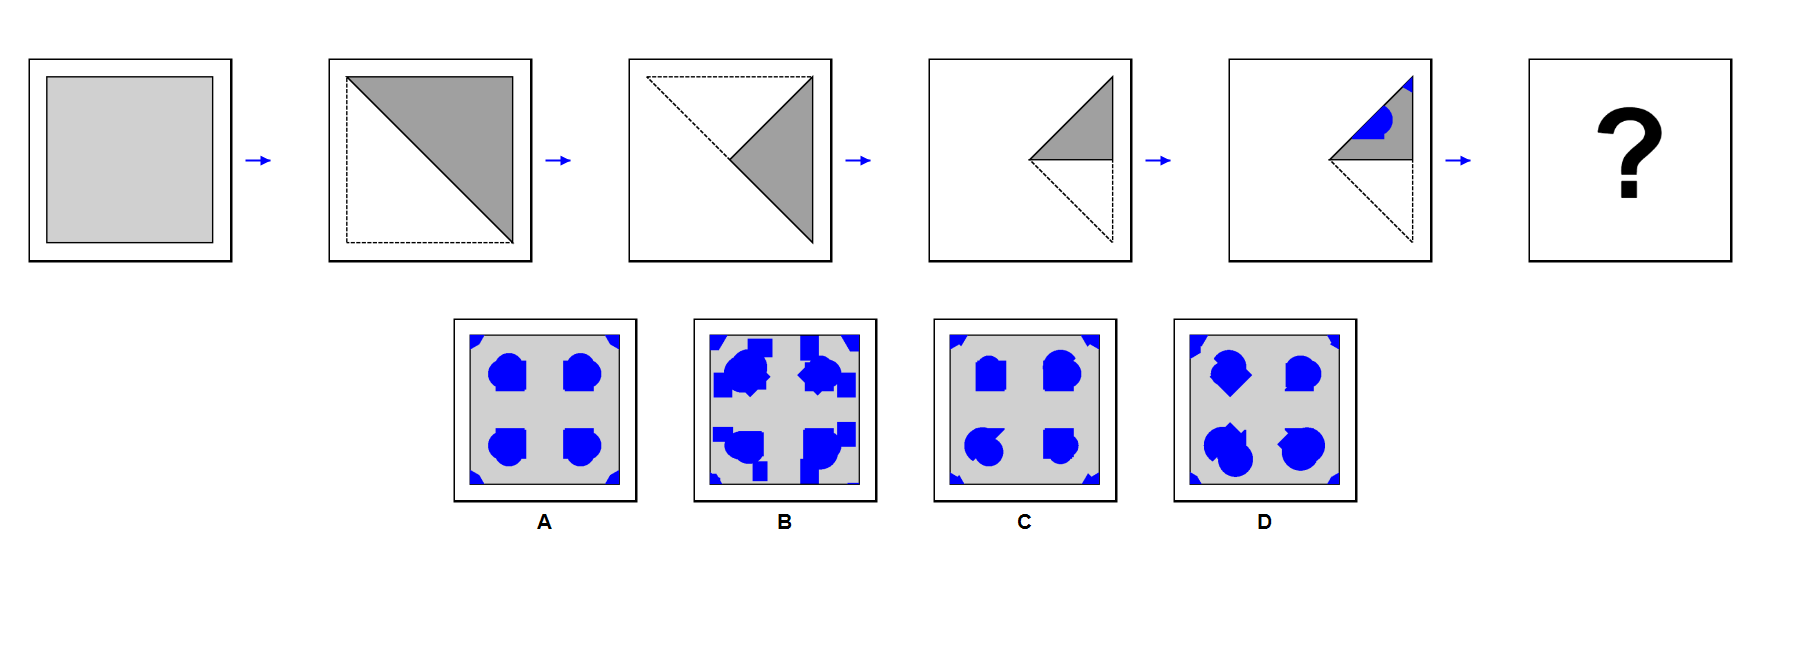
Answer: A